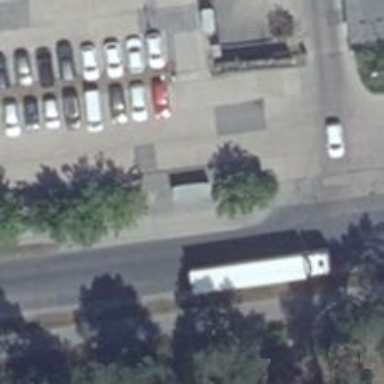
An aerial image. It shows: Public transport shelter.